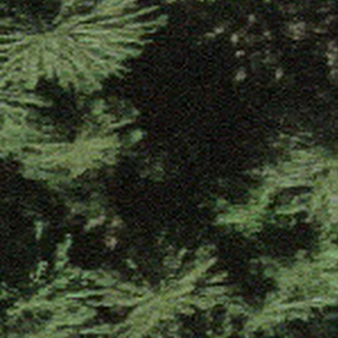
Label: other